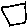
Label: square